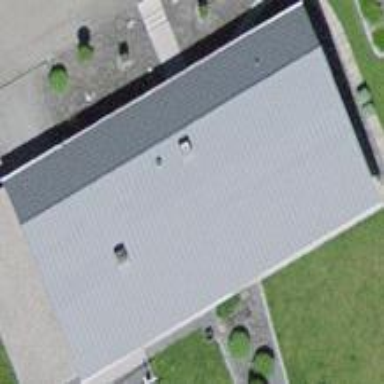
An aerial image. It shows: Detached building with saltbox roof shape.